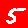
Digit: 5